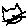
Label: cat